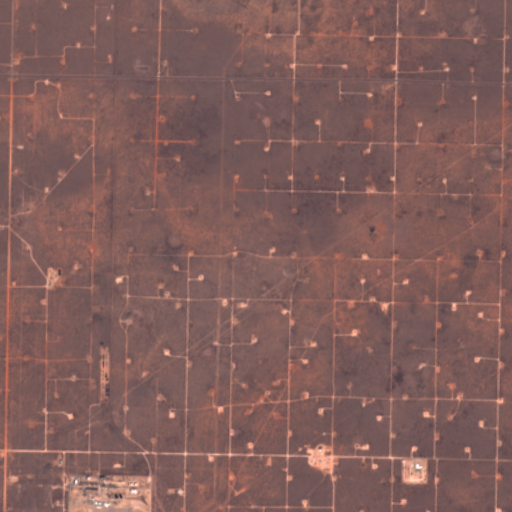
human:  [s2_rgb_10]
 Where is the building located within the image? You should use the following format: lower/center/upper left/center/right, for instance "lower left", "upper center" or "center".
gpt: The building is located in the lower of the image.
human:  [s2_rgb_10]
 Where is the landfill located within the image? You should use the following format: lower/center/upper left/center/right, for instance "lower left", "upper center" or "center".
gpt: There is no landfill in the image.